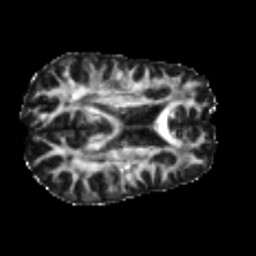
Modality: FA
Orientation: axial
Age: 25
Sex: male
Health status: healthy
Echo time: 0.074 s